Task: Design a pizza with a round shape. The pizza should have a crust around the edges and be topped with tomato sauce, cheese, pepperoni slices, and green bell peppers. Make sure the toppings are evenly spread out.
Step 331:
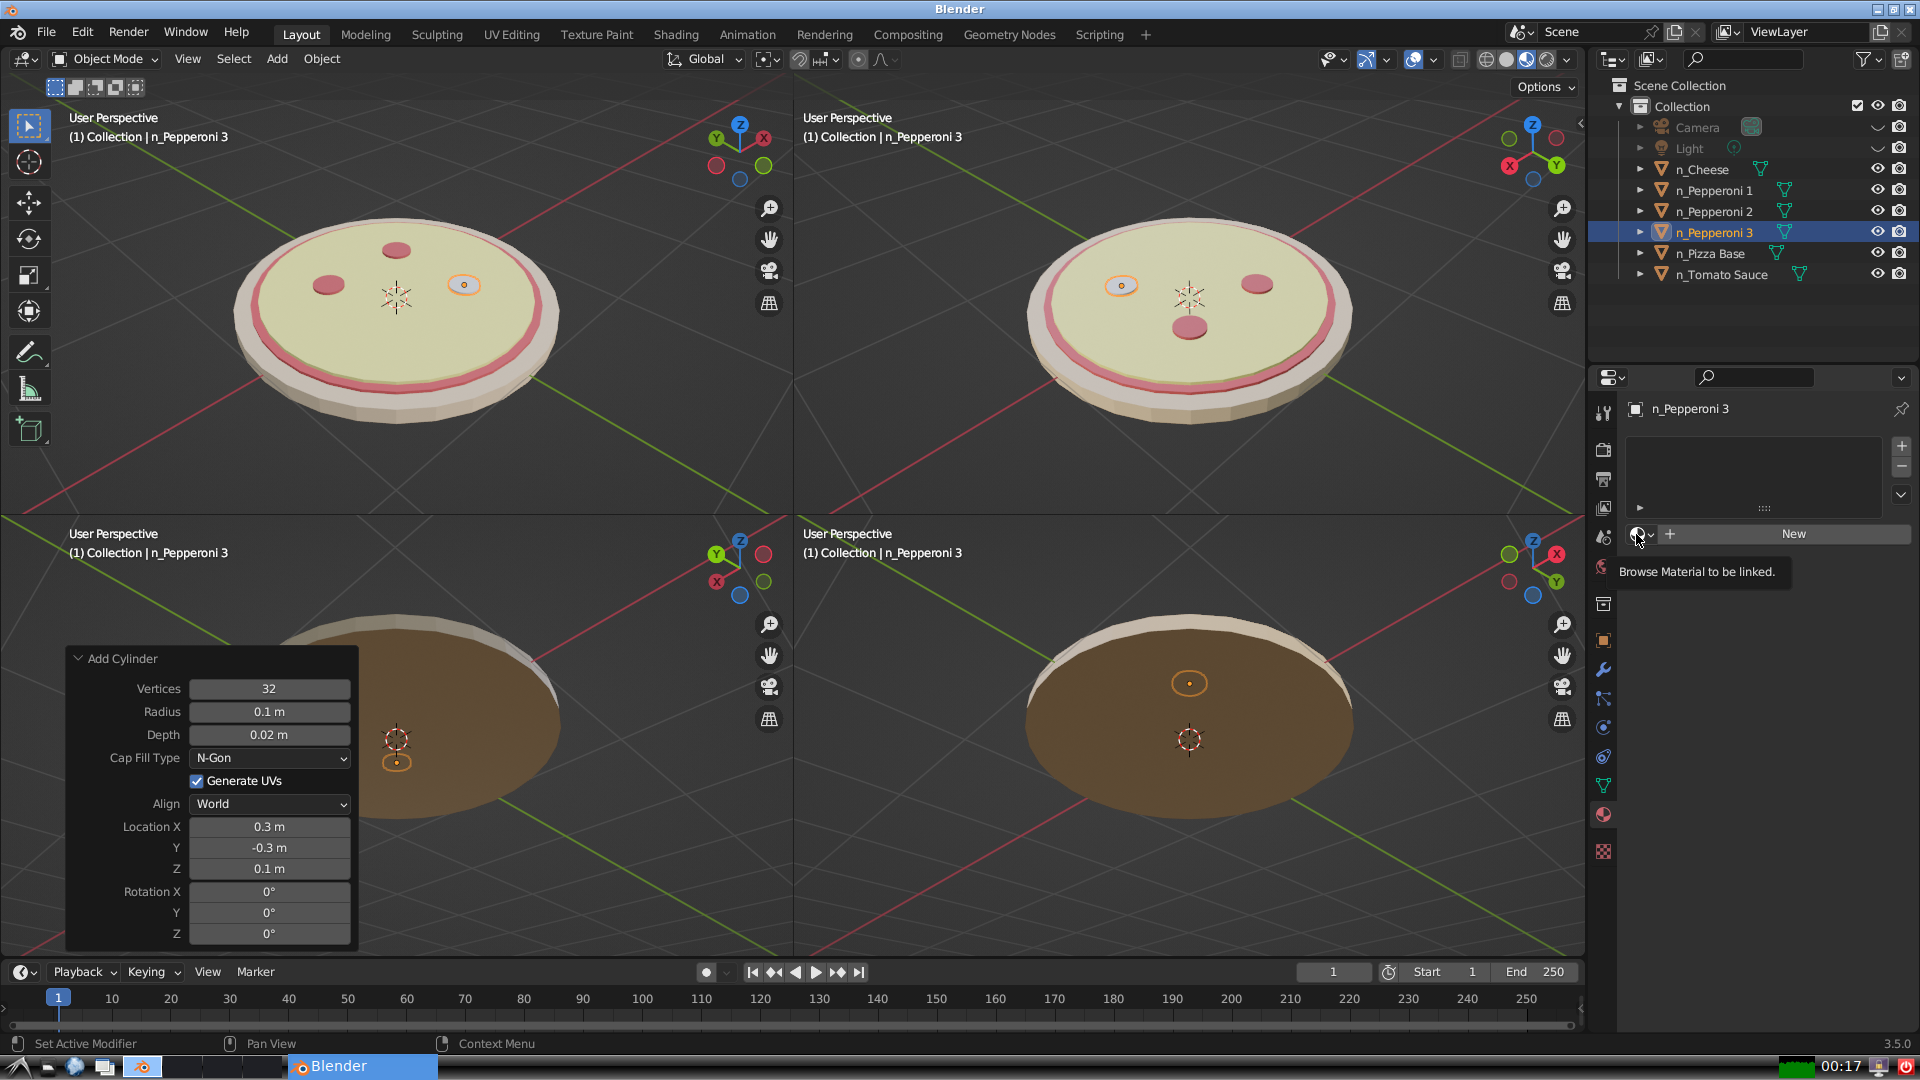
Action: click: no